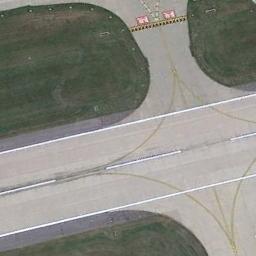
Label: runway